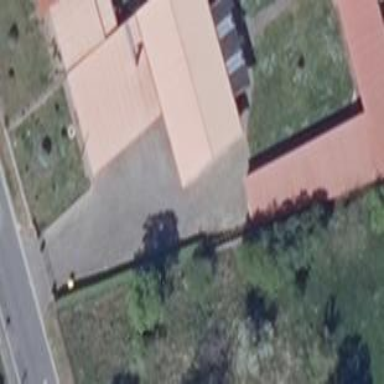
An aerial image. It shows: Building.